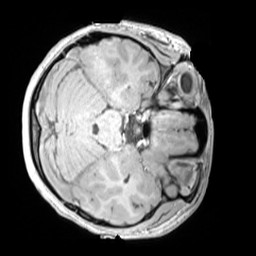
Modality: MP2RAGE
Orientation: axial
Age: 11
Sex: female
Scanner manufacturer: siemens
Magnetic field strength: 3 T
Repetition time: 4 s
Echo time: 0.00303 s